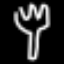
Label: fork